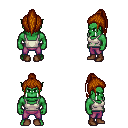
a pixel art fantasy rpg character, male body template, orc, green skin, white pirate shirt, magenta pants, brunette long topknot hairstyle, brown shoes, four views (front, back, left, right), 2x2 character sprite sheet, small pixel art, hard edges, no anti-aliasing